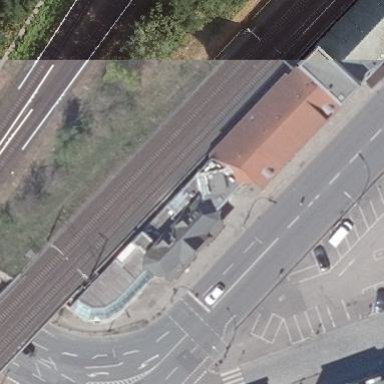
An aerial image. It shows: Railway building.